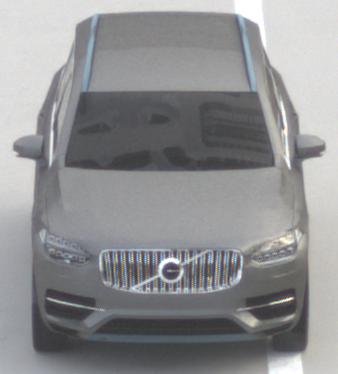
Make: Volvo
Model: XC90 B5
Detailed model: XC90 (L)
Model produced from: 2019/08
Model produced until: 2020/04
Doors: 5
Color: gray
Road condition: dry road
Daytime: morning or afternoon
Contrast: low contrast